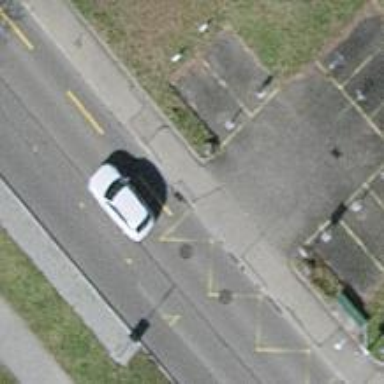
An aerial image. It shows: Bus stop with designated public transport stop position.